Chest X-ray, AP view. Patient: 47 years old, sex M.
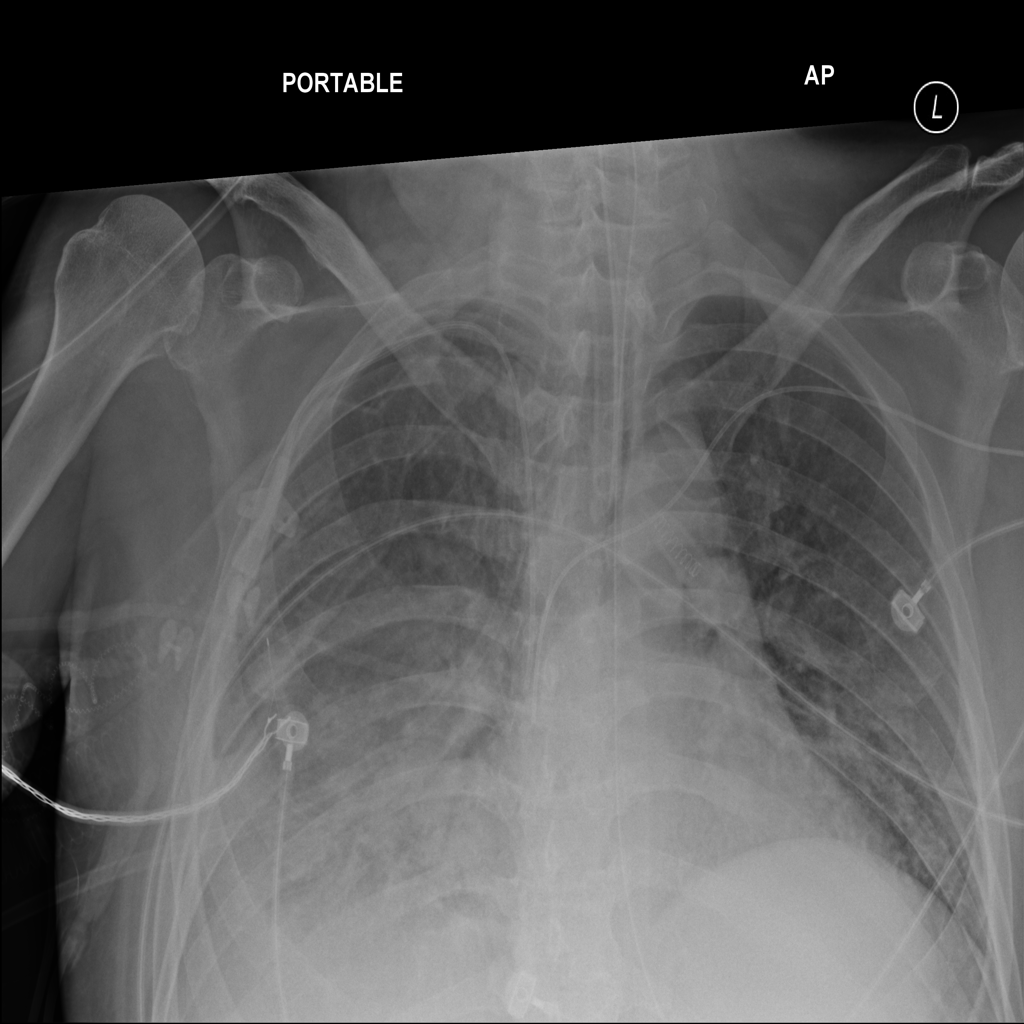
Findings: Effusion, Infiltration